Question: I'm trying to write text on a canvas using drawText. And i use font size 20 here.

But the text appears to be not very nice. Does any one knows how to change the font in to a better one. If there are ways other than using drawText please give me some examples.
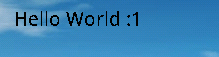
Answer: Try setting antiAlias on your paint.
'''
textPaint.setAntiAlias(true);
'''